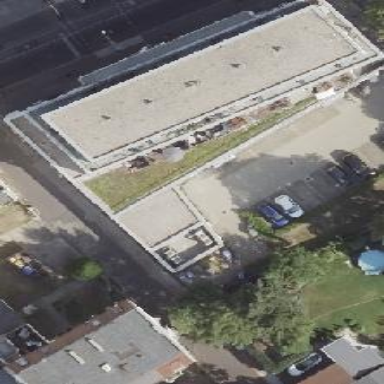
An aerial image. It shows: The building has flat roof and consists of apartments.